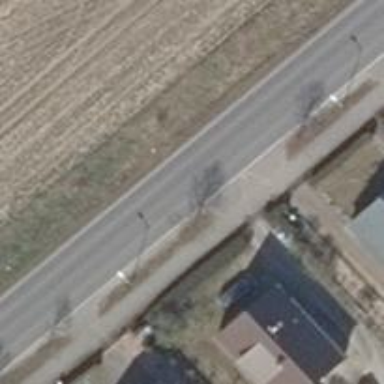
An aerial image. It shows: Driveway leading to service road.